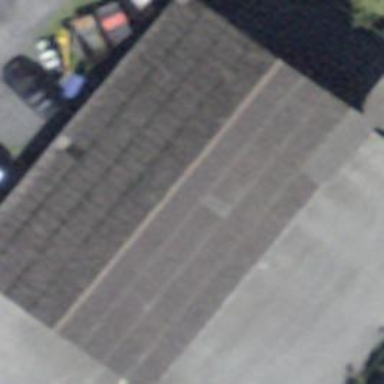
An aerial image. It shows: Building that serves as recycling center.